Field crop: maize
Growth stage: 1
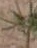
Species: salsola